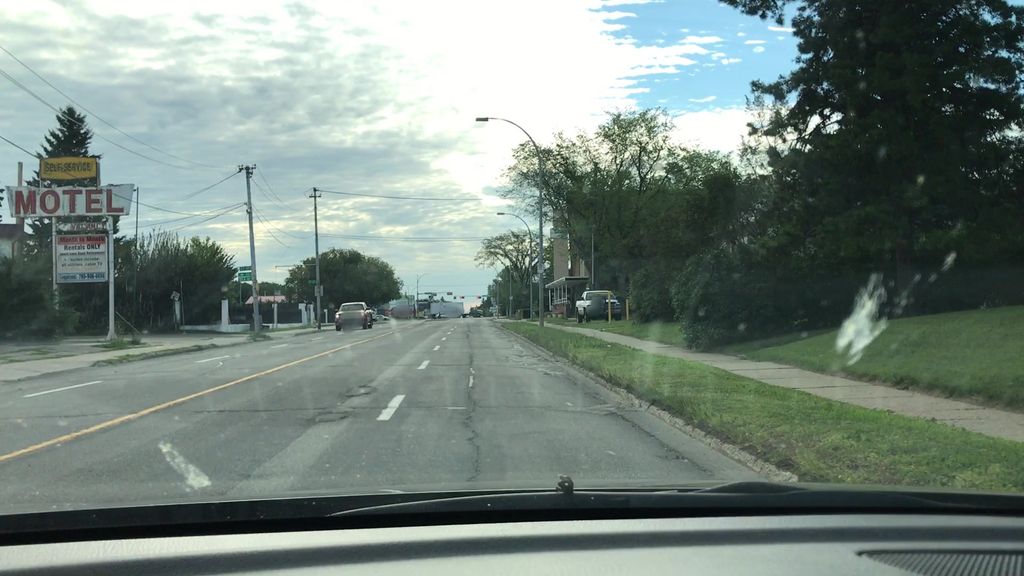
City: edmonton